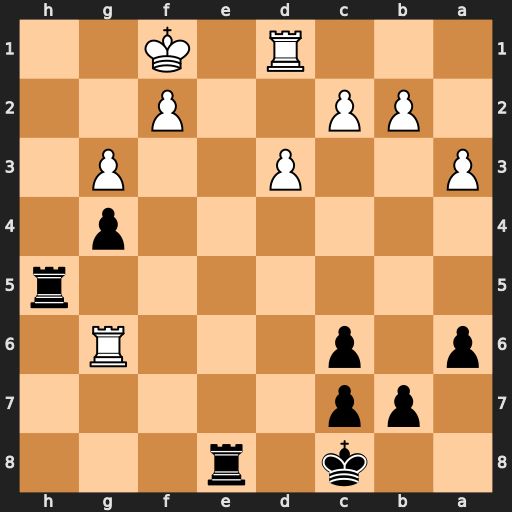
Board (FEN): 2k1r3/1pp5/p1p3R1/7r/6p1/P2P2P1/1PP2P2/3R1K2
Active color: b
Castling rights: -
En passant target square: -
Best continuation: Rh1+ Kg2 Rxd1